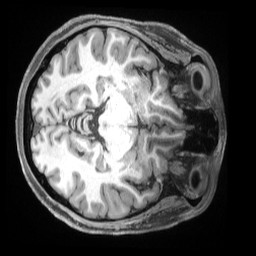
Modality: T1w
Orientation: axial
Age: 29
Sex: male
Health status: ill
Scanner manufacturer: siemens
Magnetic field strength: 3 T
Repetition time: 2.5 s
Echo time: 0.00181 s